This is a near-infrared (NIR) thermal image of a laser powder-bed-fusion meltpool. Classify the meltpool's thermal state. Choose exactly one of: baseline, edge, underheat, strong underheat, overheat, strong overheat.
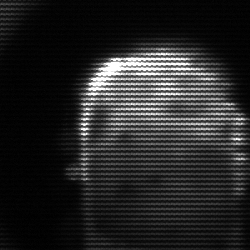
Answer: baseline